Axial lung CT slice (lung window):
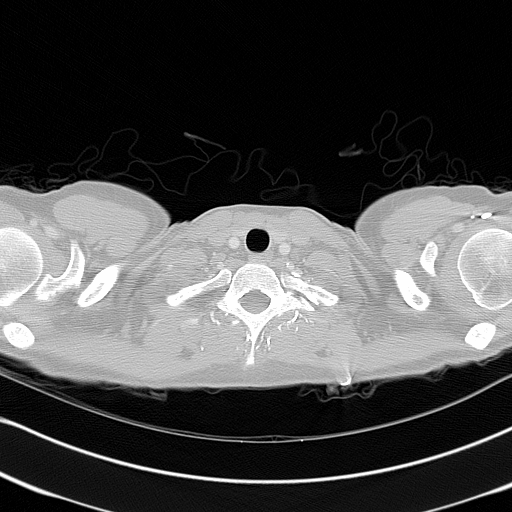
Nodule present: no